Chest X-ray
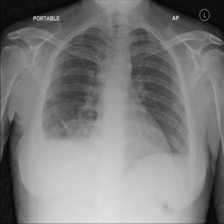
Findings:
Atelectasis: negative
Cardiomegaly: negative
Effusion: positive
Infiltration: negative
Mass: negative
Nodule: negative
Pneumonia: negative
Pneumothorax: negative
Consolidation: negative
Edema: negative
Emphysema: negative
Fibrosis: negative
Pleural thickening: negative
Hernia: negative